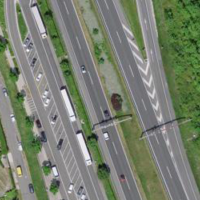
EUNIS habitat code: 57
Species observed at this site:
Corvus corone
Convolvulus arvensis
Podarcis muralis
Fulica atra
Passer domesticus
Buteo buteo
Sylvia atricapilla
Columba palumbus
Chroicocephalus ridibundus
Turdus merula
Phalacrocorax carbo
Larus michahellis
Parus major
Milvus migrans
Milvus milvus
Pieris rapae
Sporobolus indicus
Columba livia
Falco tinnunculus